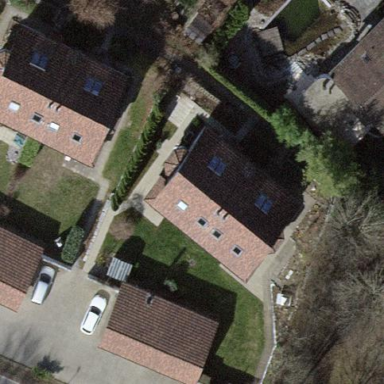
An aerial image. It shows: Terrace building.